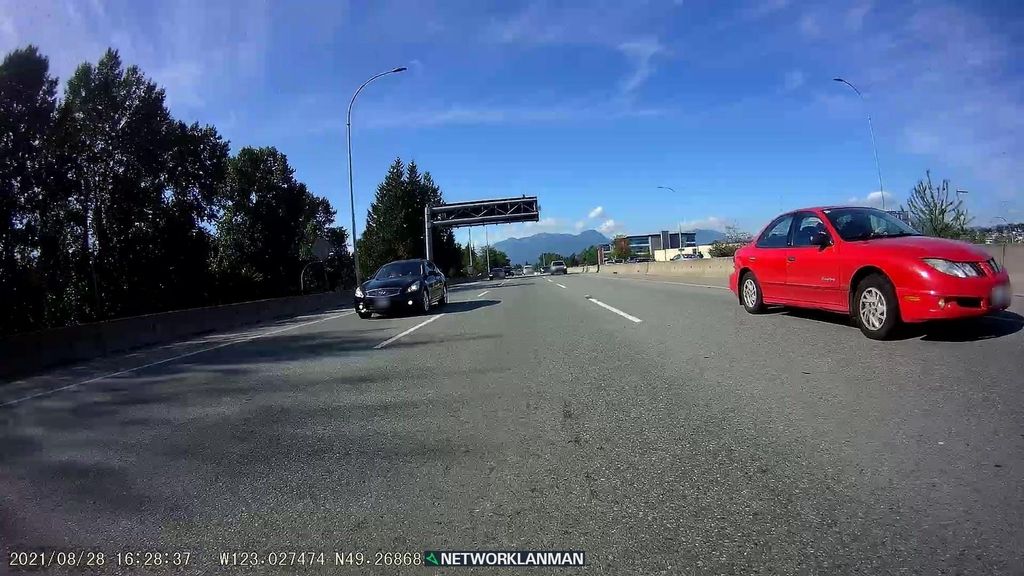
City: vancouver